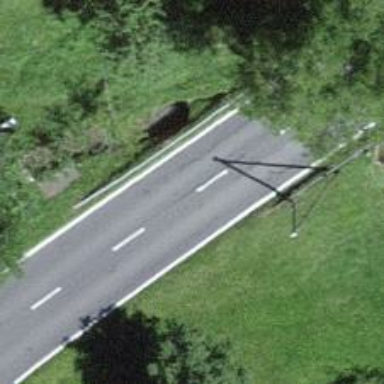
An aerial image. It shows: Secondary road.